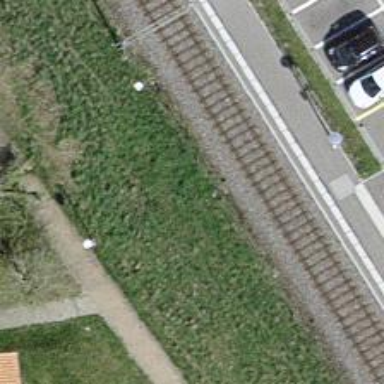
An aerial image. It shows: Railway stop with public transport stop position.